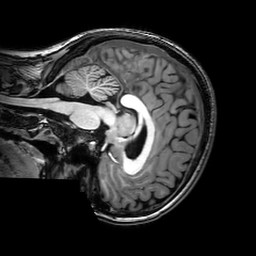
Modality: T1w
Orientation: sagittal
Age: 25
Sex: female
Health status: healthy
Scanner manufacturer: philips
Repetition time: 0.008215 s
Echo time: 0.00376 s